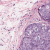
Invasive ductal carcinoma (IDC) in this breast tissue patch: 0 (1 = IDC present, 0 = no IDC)